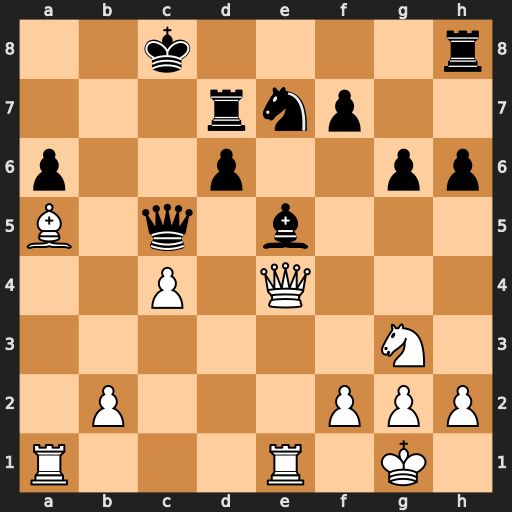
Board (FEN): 2k4r/3rnp2/p2p2pp/B1q1b3/2P1Q3/6N1/1P3PPP/R3R1K1
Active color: w
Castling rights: -
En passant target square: -
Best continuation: Qa8#